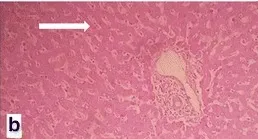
B; Sinusoidal congestion of liver (H & E staining-100x).
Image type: pathology (h&e)